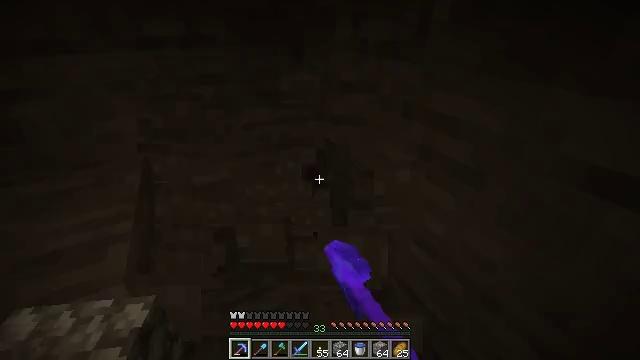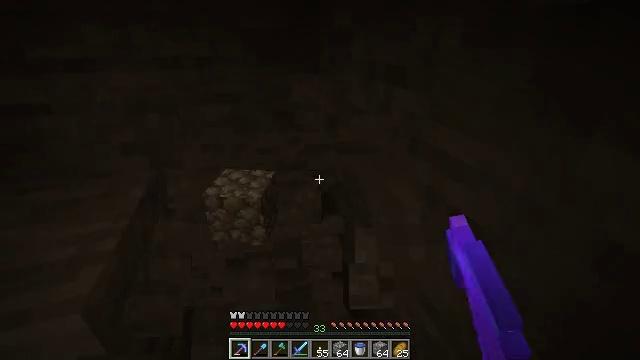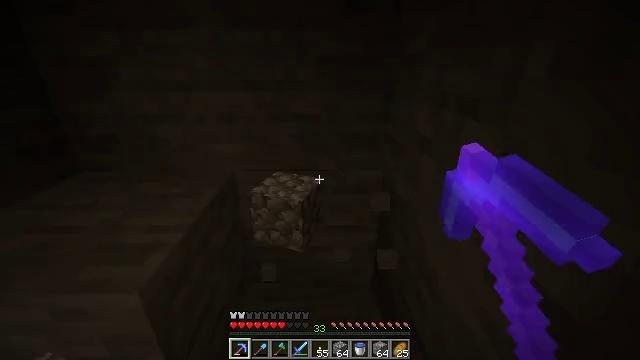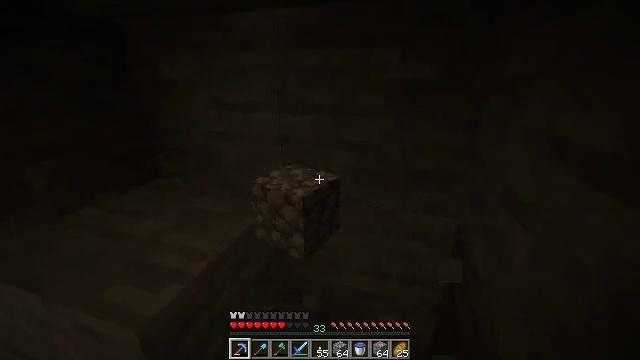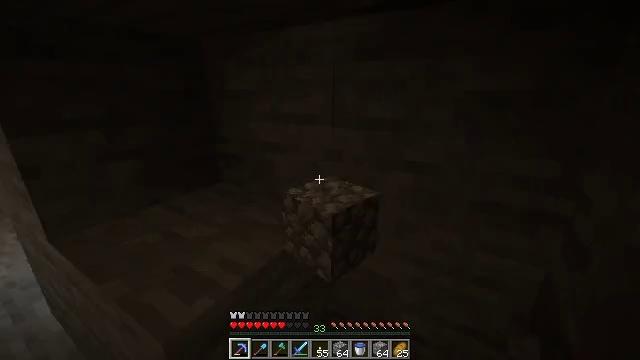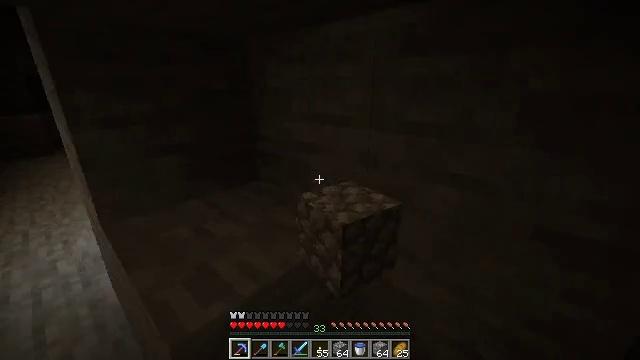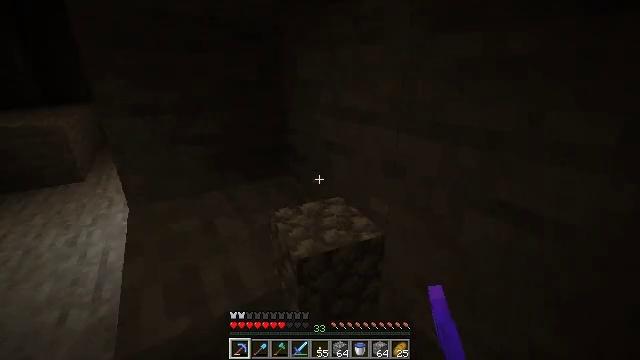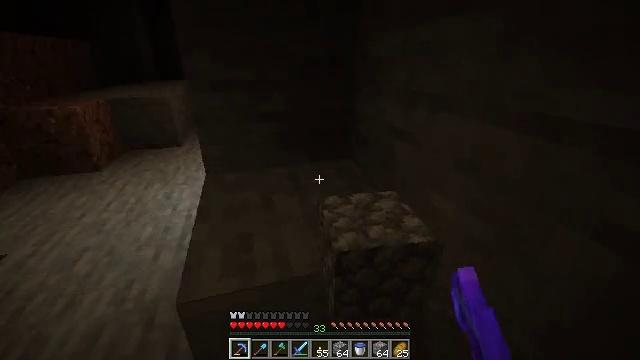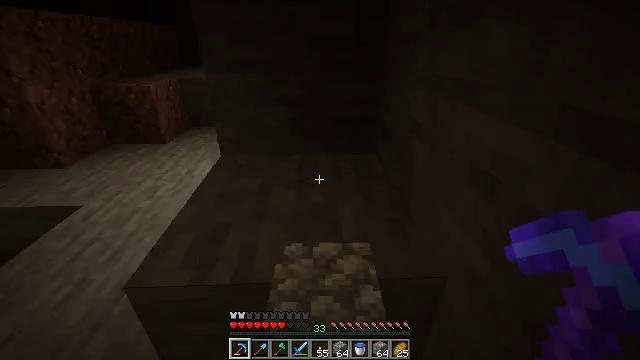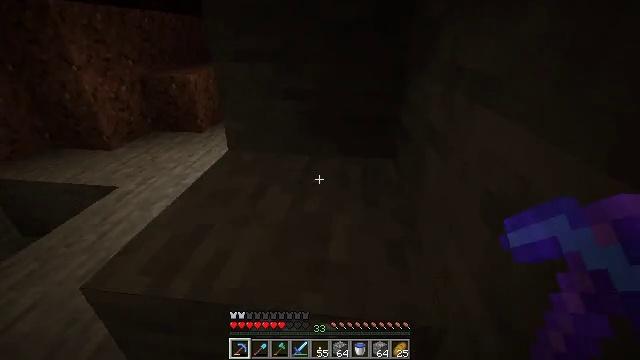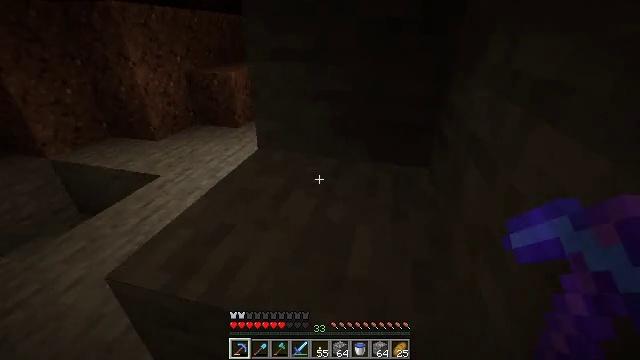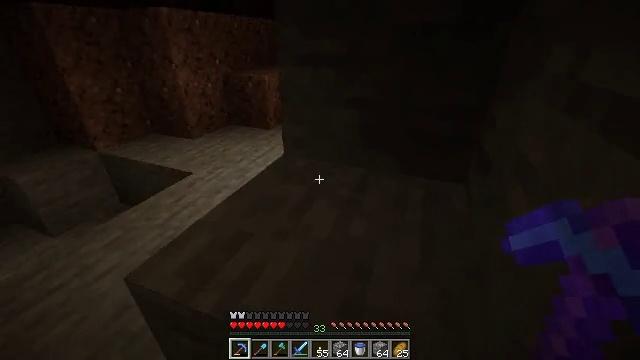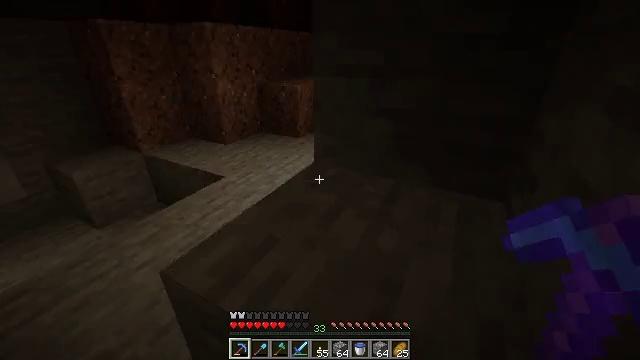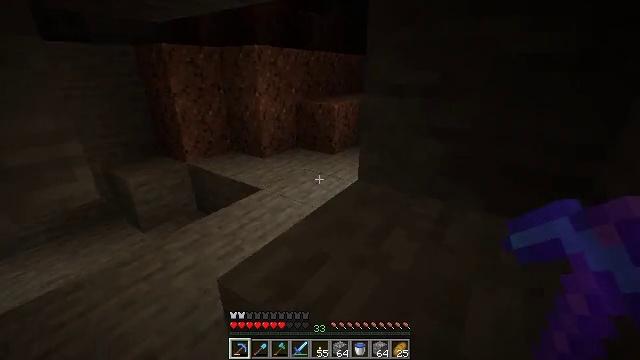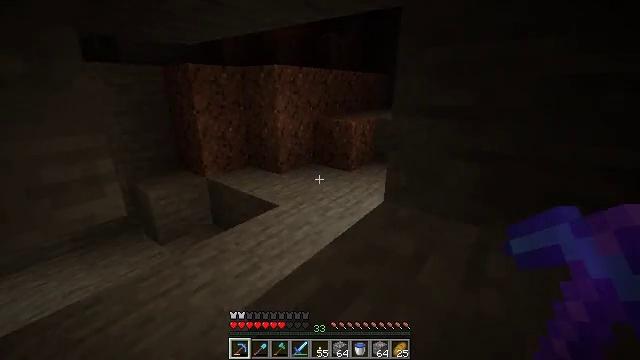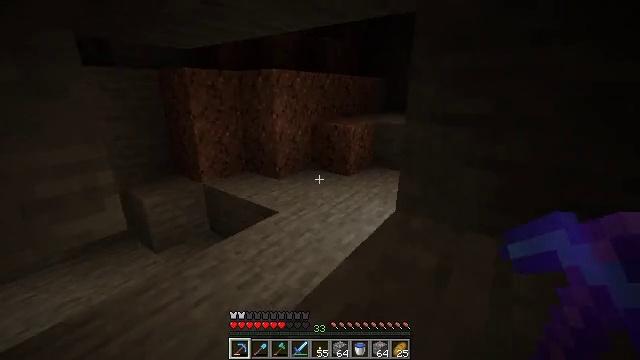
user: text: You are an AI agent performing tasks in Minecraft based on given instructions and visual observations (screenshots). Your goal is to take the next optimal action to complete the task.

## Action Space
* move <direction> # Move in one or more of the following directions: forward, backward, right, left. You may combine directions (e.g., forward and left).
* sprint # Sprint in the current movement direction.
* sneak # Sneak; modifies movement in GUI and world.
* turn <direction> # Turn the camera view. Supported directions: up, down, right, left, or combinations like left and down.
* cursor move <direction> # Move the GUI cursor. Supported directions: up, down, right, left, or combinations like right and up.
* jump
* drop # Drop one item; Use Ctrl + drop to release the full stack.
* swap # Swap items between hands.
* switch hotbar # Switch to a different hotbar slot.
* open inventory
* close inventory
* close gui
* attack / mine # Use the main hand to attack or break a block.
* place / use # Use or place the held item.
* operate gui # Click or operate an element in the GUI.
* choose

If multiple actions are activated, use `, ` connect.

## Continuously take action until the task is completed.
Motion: motion action
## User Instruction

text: Gather the wall torch from the wall.
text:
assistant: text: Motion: move forward and move right, turn left and up, attack / mine
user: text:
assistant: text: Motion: move forward and move right, turn left and up
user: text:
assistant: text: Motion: move forward and move right, turn left and up
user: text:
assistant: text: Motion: move forward and move right, turn left and up
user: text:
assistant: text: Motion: move forward and move right, turn left
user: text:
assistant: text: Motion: move forward and move right, turn left and down
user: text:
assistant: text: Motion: move forward and move right, turn left and down
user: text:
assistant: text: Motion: move forward and move right, turn left and down
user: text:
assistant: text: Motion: move forward and move right, turn left and down
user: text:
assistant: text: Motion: move forward and move right, turn left
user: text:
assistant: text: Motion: move right, turn left
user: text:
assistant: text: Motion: move right, turn left and up
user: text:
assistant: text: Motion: move left, turn left and up
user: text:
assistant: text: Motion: move forward and move left, turn left and up
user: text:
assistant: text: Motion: move forward and move left, turn right
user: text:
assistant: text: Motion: move forward and move left
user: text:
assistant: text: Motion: move forward and move left
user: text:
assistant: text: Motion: move forward and move left
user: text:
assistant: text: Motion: move forward and move left
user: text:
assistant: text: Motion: move forward, turn up
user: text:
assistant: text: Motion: move forward, turn up
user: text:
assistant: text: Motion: move forward and move right, turn left and up
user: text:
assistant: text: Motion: move forward and move right, turn left and up
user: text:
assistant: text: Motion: move forward and move right, turn left and up
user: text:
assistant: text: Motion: move forward and move right, turn left
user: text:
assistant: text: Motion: move forward and move right, turn left
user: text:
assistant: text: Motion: move forward and move right
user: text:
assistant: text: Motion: move forward and move right
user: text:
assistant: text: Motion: move forward and move right
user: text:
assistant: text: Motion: move forward and move right, turn right and down